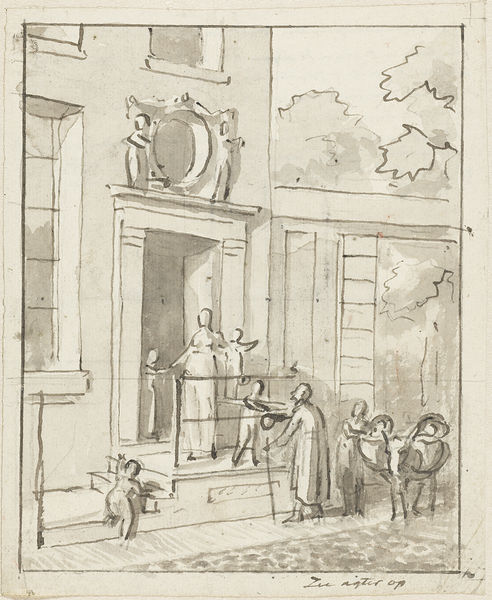
Titel: Scène voor een huis
Künstler: Jurriaan Andriessen
Standort: Amsterdam
Institution: Rijksmuseum
Schlagwörter: balcony, hat, men, people, stair, steps, white, women, black, dress, gray, lady, neighbours, old, windows, woman, railing, man, sky, stone, tree, building, house, street, trees, child, entrance, drawing, black and white, oval, illustration, sketch, old man, faces, children, door, fence, town, city, beggar, family, watercolor, animal, lines, carriage, home, horse, cane, wash, baby, kids, blank, tan, doorway, beg, sepia, rail, capital, cobblestones, donkey, mule, cobblestone, baskets, pillars, panniers, toddler, tone, cobbles, climb, salesman, burden, beast of burden, featureless, childrne, gouche, manison, front door, paniers, abode